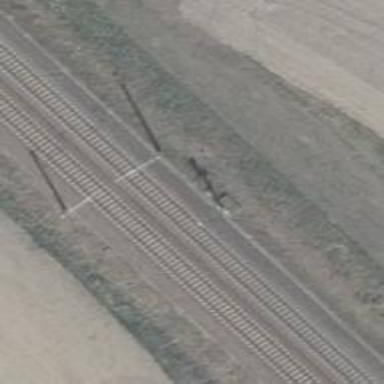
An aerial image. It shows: Railway signal.